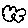
Label: cloud